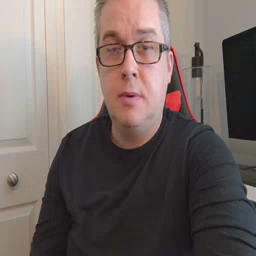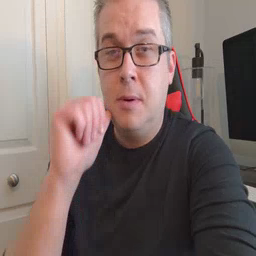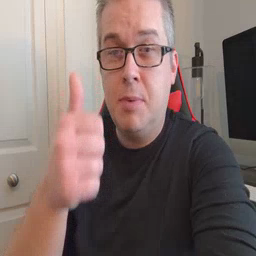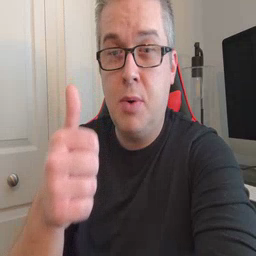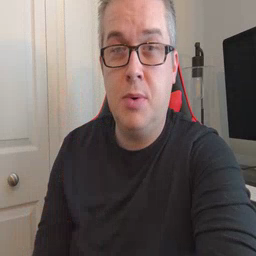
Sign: tomorrow